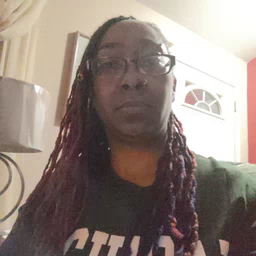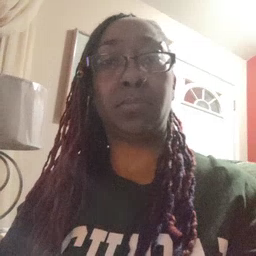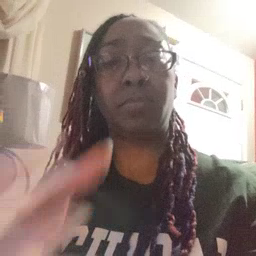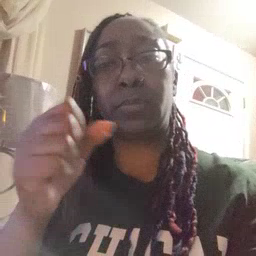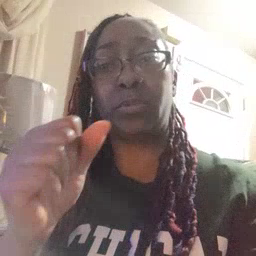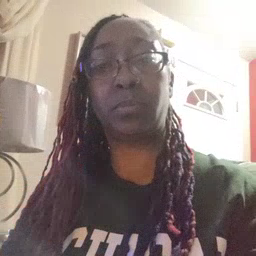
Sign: milk